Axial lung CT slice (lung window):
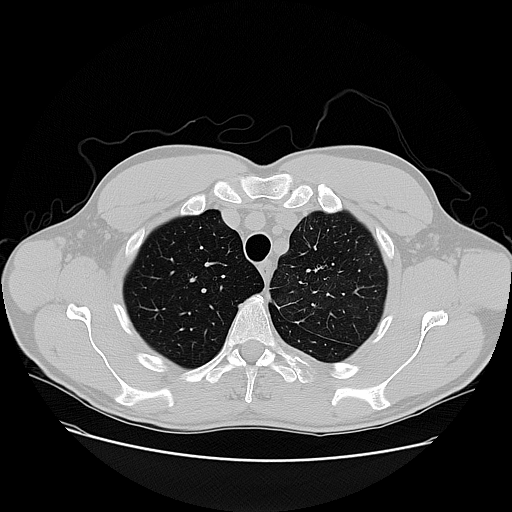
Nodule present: no